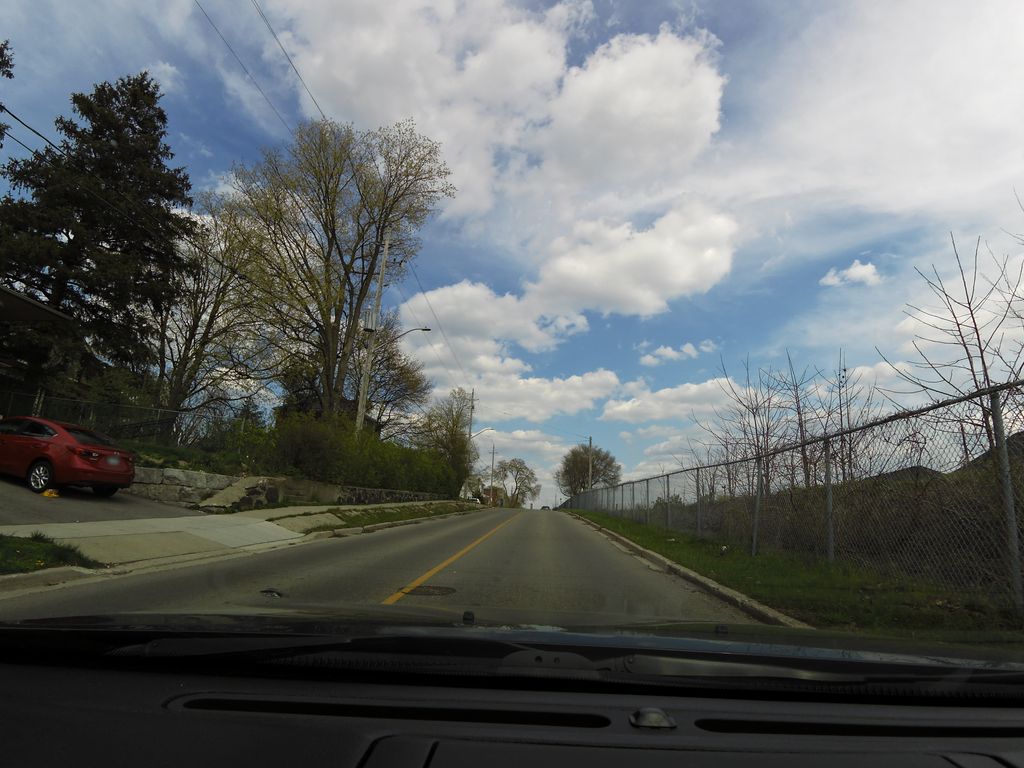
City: kitchener-waterloo